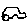
Label: car